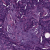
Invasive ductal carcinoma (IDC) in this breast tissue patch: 0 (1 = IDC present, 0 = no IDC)